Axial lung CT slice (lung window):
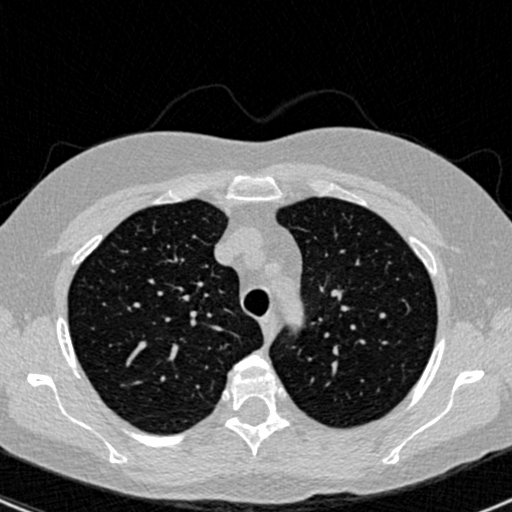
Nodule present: no